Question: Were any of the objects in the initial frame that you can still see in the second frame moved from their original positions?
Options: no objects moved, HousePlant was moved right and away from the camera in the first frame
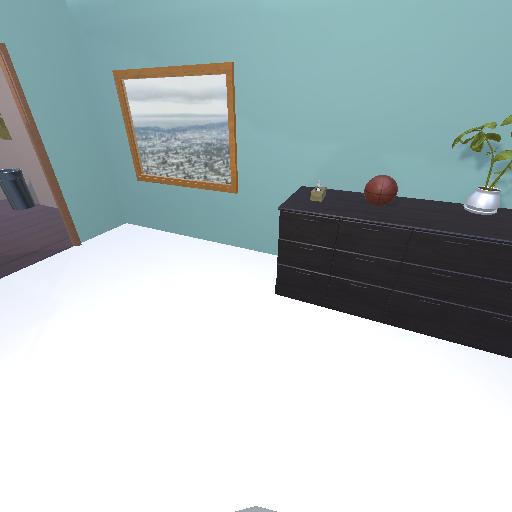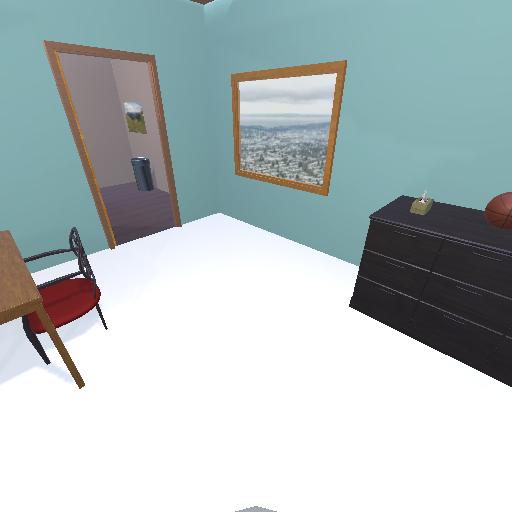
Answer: no objects moved